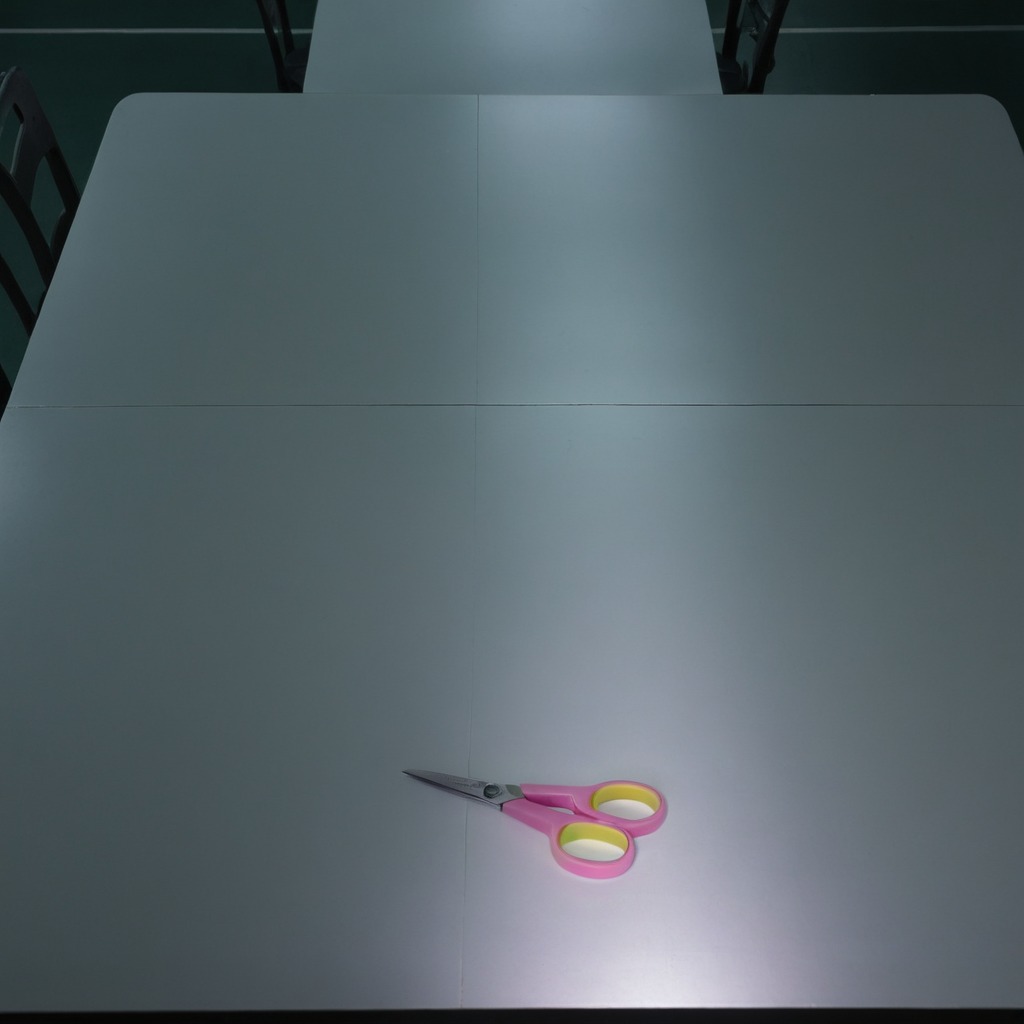
A scissor is lying on the table.